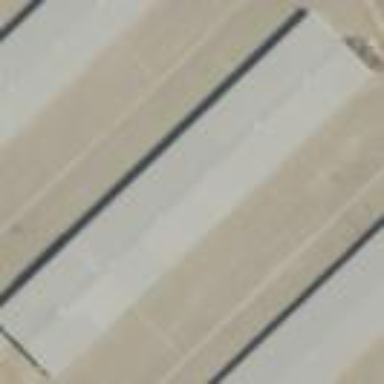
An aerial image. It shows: Hangar located at airport.